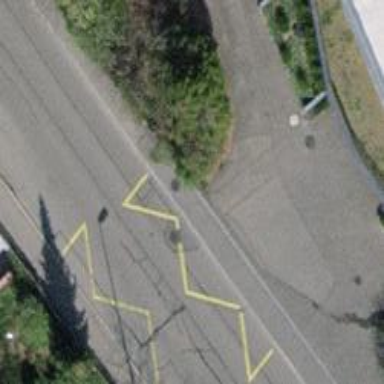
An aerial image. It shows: Bus stop with platform for public transport.